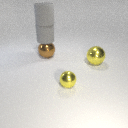
large brown metal sphere below large gray rubber cylinder